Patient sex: M
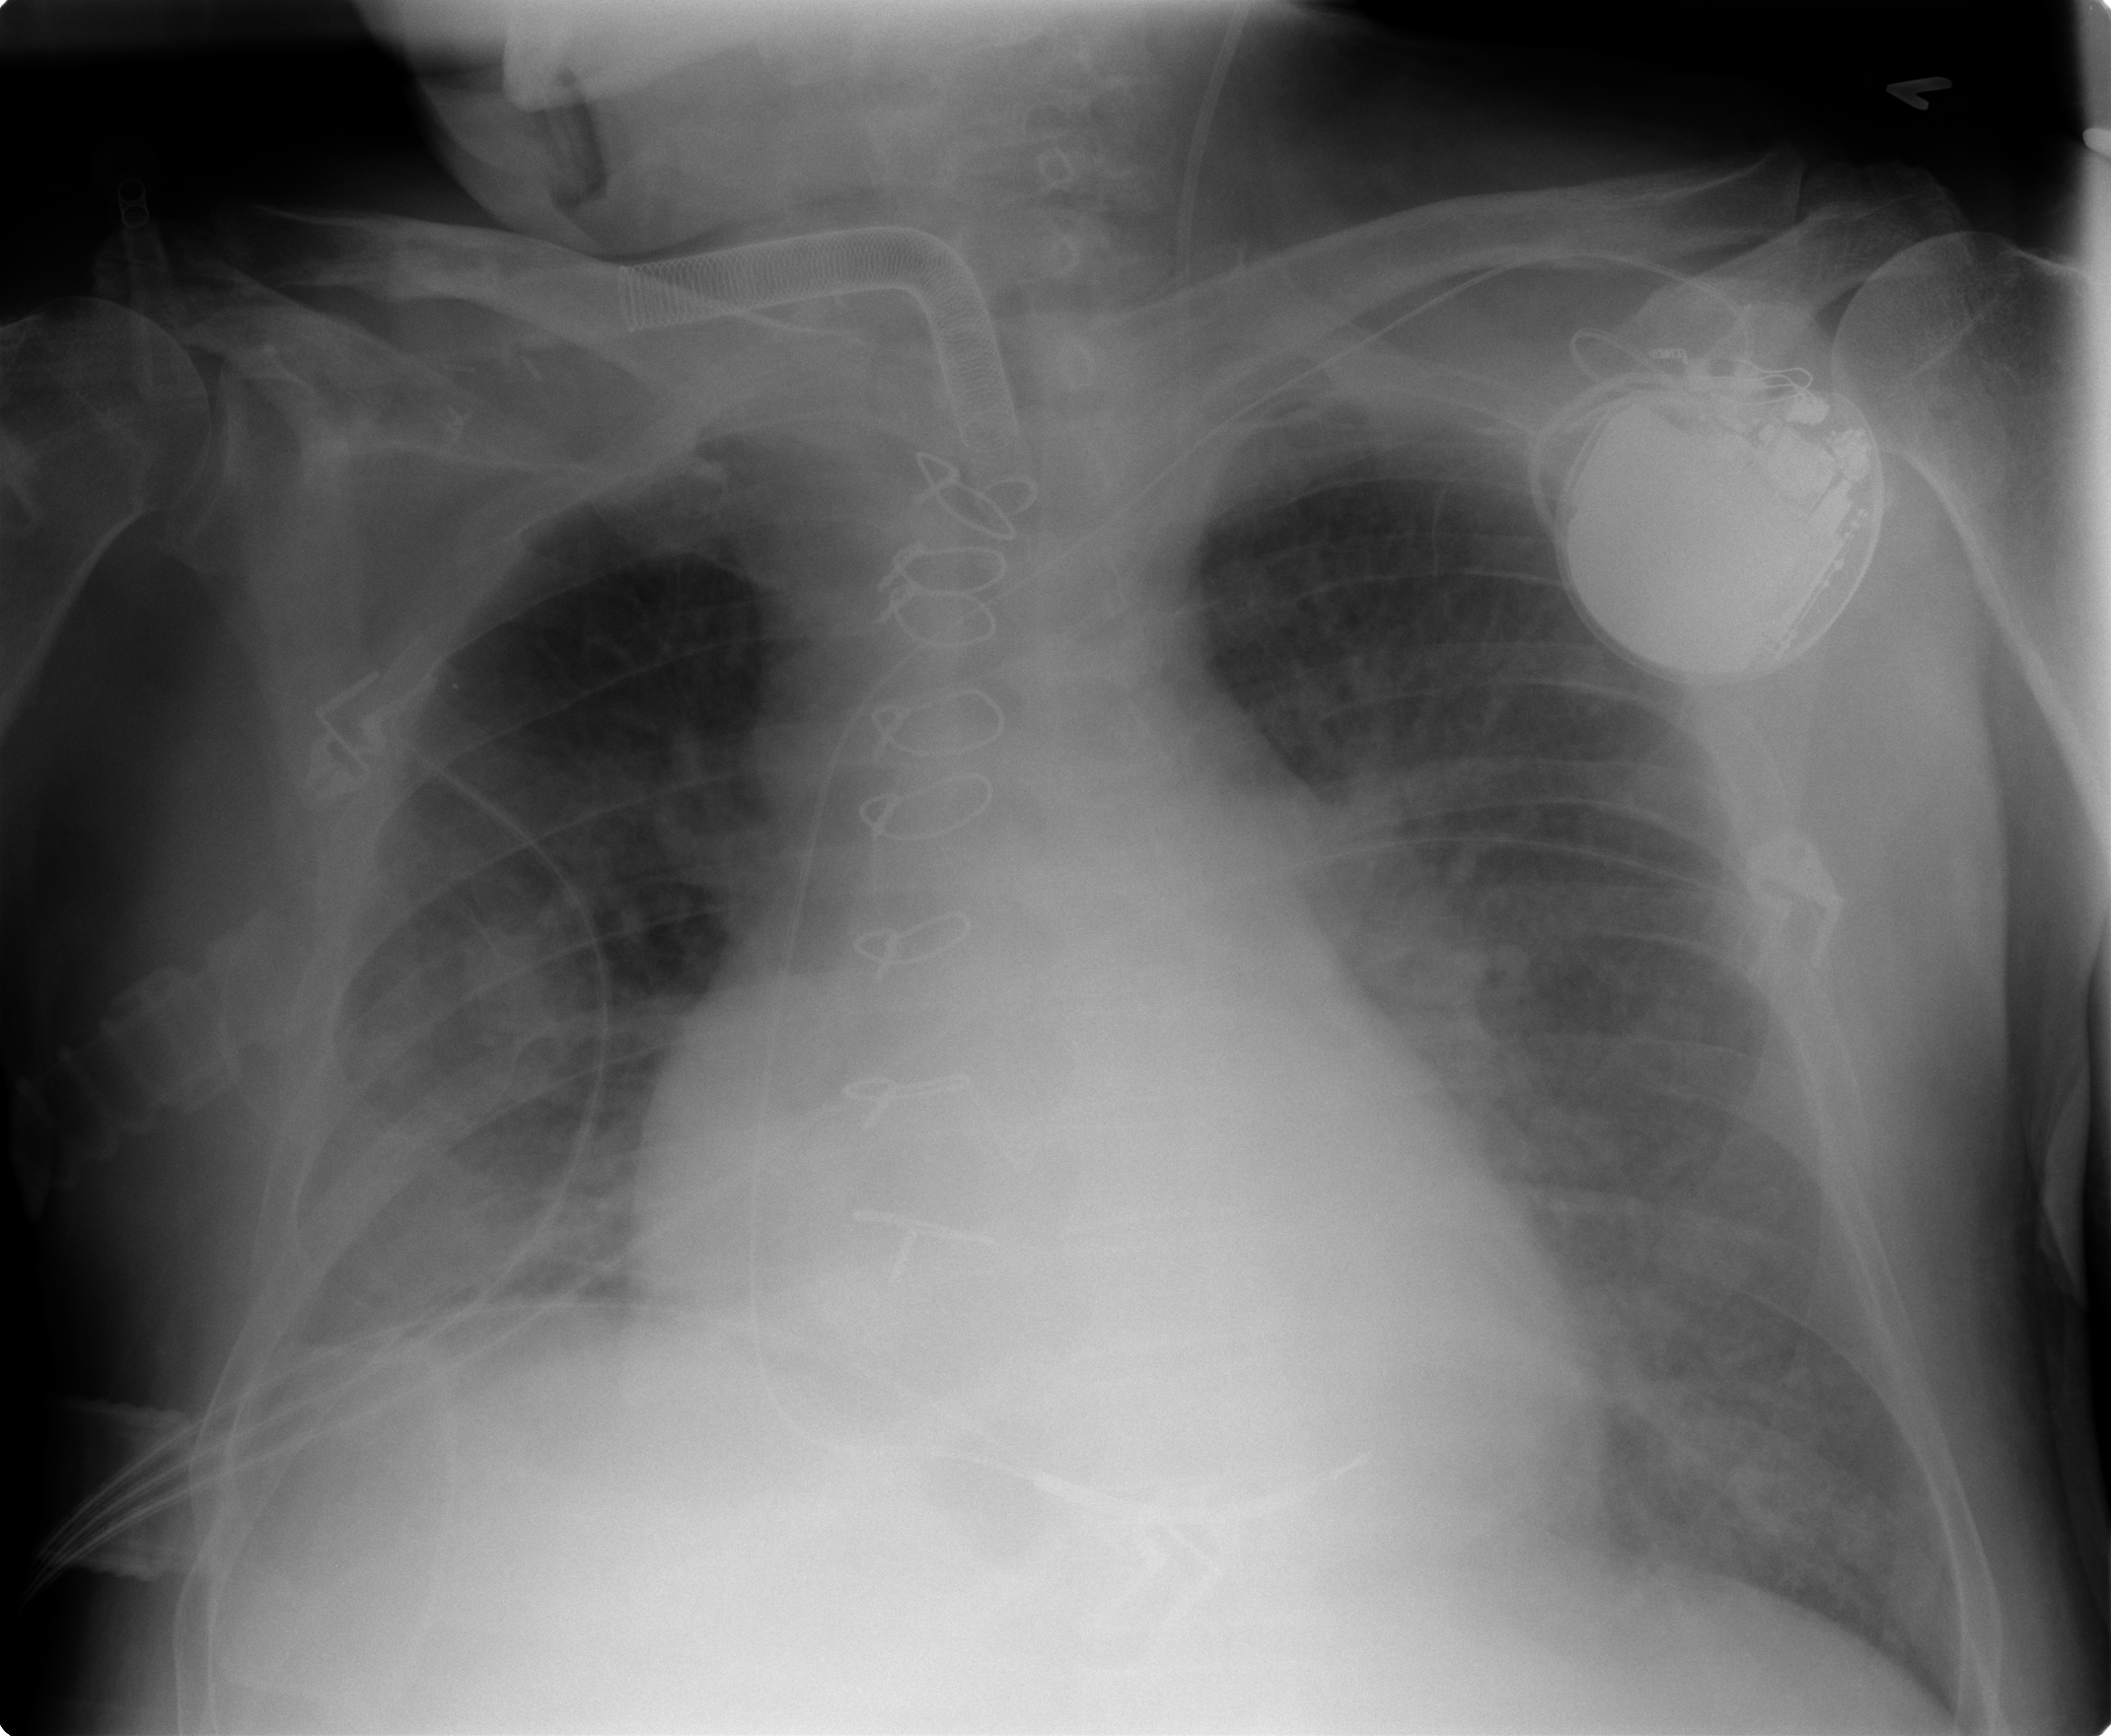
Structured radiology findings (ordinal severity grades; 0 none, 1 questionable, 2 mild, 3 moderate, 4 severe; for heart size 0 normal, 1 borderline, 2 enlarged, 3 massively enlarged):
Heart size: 2
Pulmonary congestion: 2
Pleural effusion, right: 2
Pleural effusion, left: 0
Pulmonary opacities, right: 2
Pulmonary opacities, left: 1
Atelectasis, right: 3
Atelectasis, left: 2